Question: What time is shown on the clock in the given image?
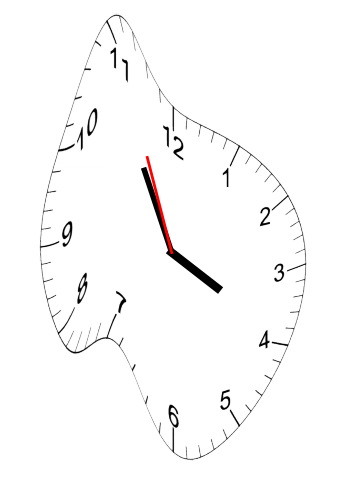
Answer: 03:54:56